Question: I am trying to use in my for
When adding the dependency and import tag to the POM.xml, the bundle remains in state.
Am I something missing?
'''
import org.slf4j.Logger;
import org.slf4j.LoggerFactory;
public class Activator implements BundleActivator {
...
private final Logger log = LoggerFactory.getLogger(SampleServiceImpl.class);
...
'''
'''
<Import-Package>org.slf4j</Import-Package>
...
<dependency>
<groupId>org.slf4j</groupId>
<artifactId>slf4j-api</artifactId>
<version>1.7.6</version>
<scope>provided</scope>
</dependency>
'''

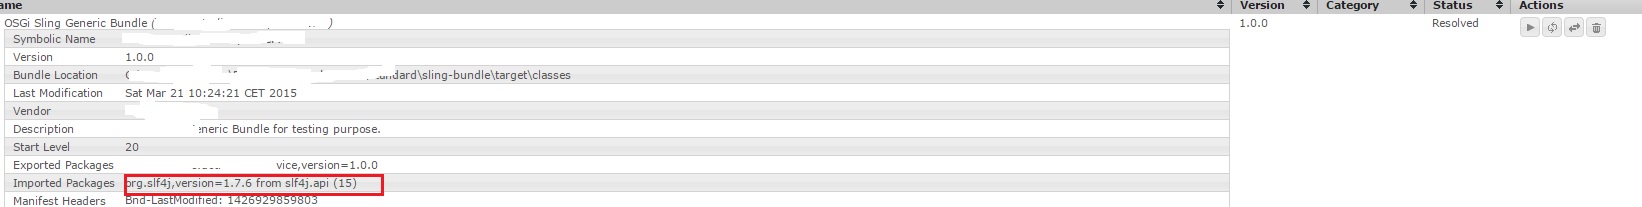
Answer: I suppose your '<Import-Package>org.slf4j</Import-Package>' statement prevents other required packages from being imported. The value of that element should rather be 'org.slfj4.*,*' so that all "automatic" imports are generated. See the <URL> for more info.
But if your pom is similar to that of a Sling bundle like the <URL> you shouldn't need such explicit import statements anyway.